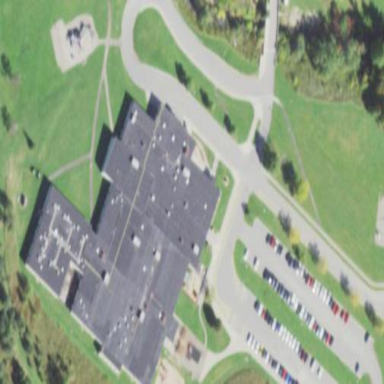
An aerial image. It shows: School building.